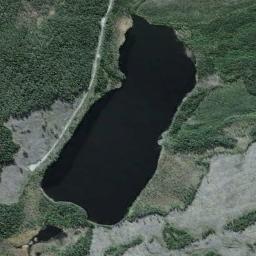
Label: lake